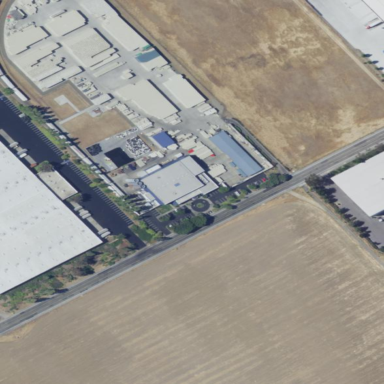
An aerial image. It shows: Industrial building.